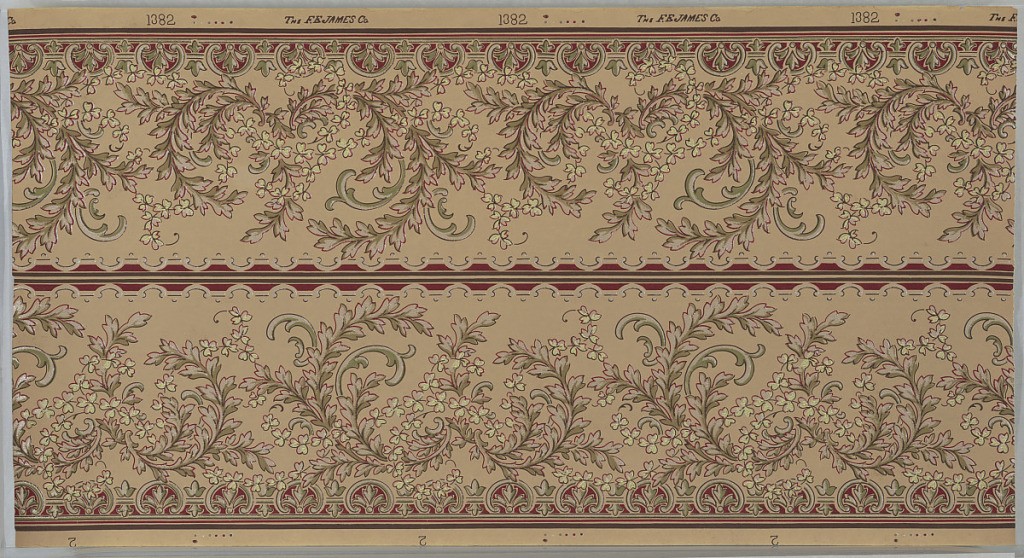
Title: Frieze
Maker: F. E. James Co., New York, New York
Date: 1905–1915
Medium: Machine-printed paper, liquid mica
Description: Borders printed two across. Scrolling foliage with foliate vining. Bottom band of palmettes and top band of scrolls, dashes and dots. Printed on tan ground in green, red, brown-green, light green and white liquid mica. Printed in selvedge: "the F.E. James Co." pattern number "1382" ; "2"